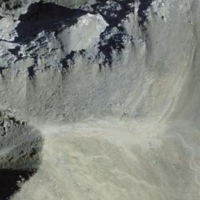
EUNIS habitat code: 48
Species observed at this site:
Gentiana bavarica
Saxifraga exarata